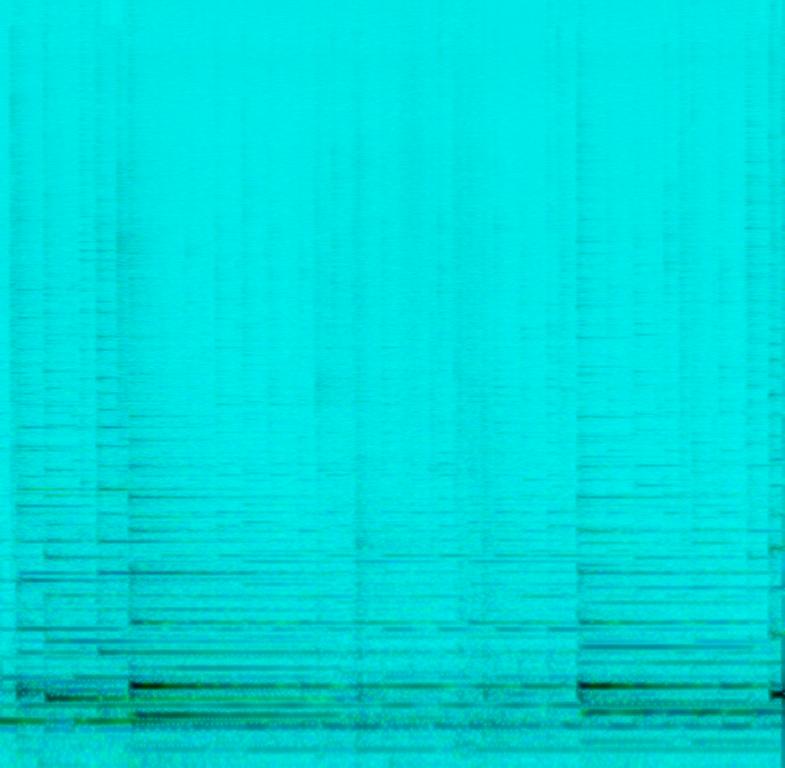
This audio contains someone playing a piece of music on a harp. The piece sounds dreamy and peaceful. There is some reverb from the room in the recording. This song may be playing for a soft indie-video-game.